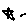
Label: star